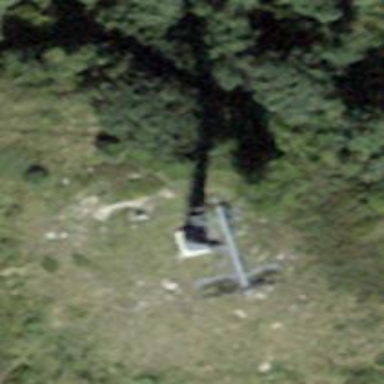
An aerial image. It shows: Pylon used for aerialway.